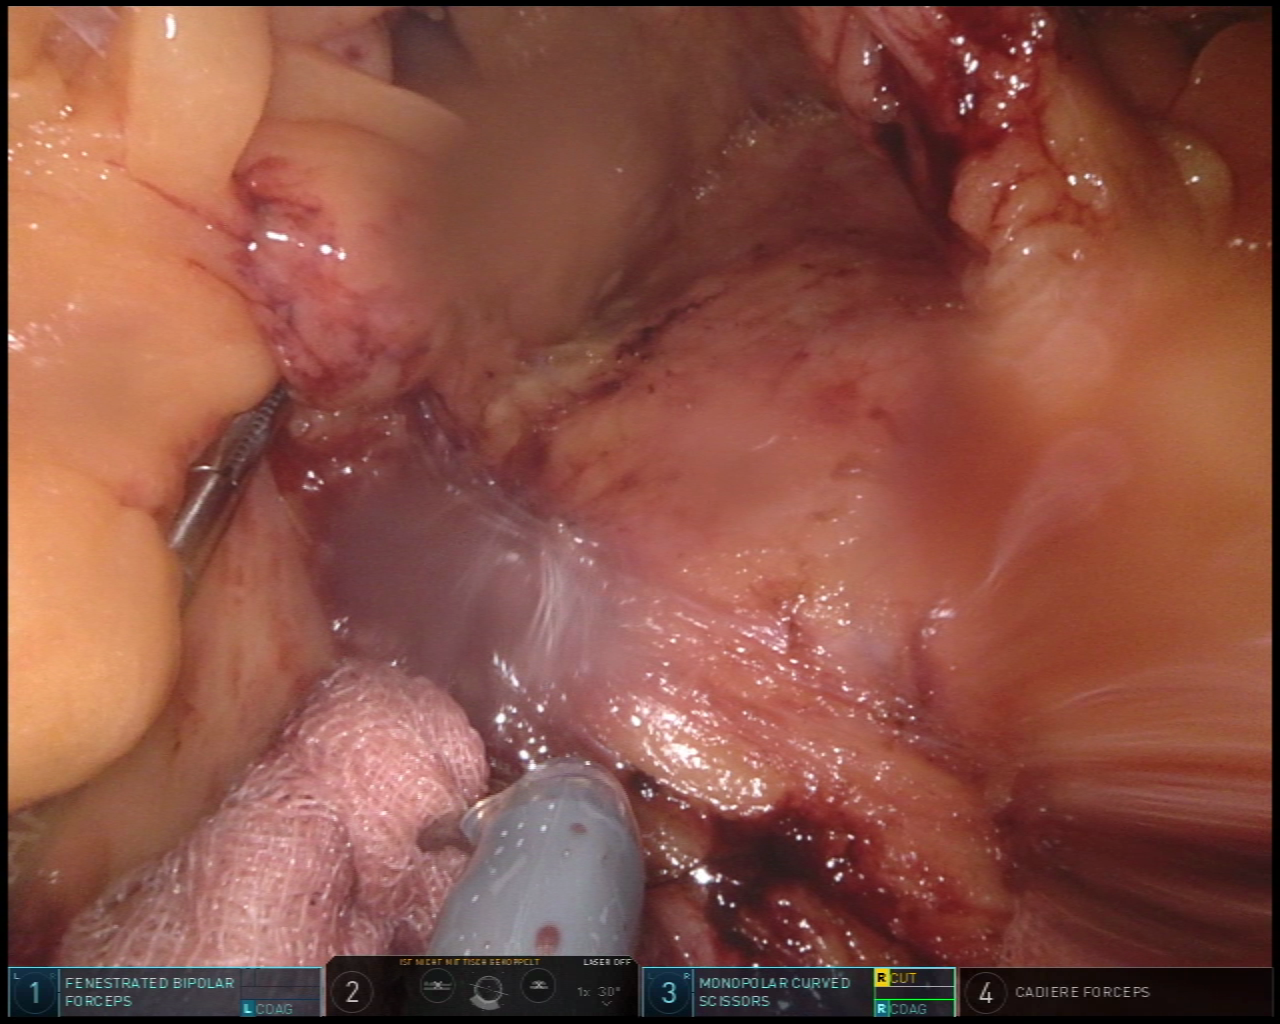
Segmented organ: stomach
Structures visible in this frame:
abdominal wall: no
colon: no
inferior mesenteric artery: no
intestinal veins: no
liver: no
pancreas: no
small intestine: no
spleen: no
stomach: yes
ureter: no
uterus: no
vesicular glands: no